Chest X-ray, AP view. Patient: 42 years old, sex F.
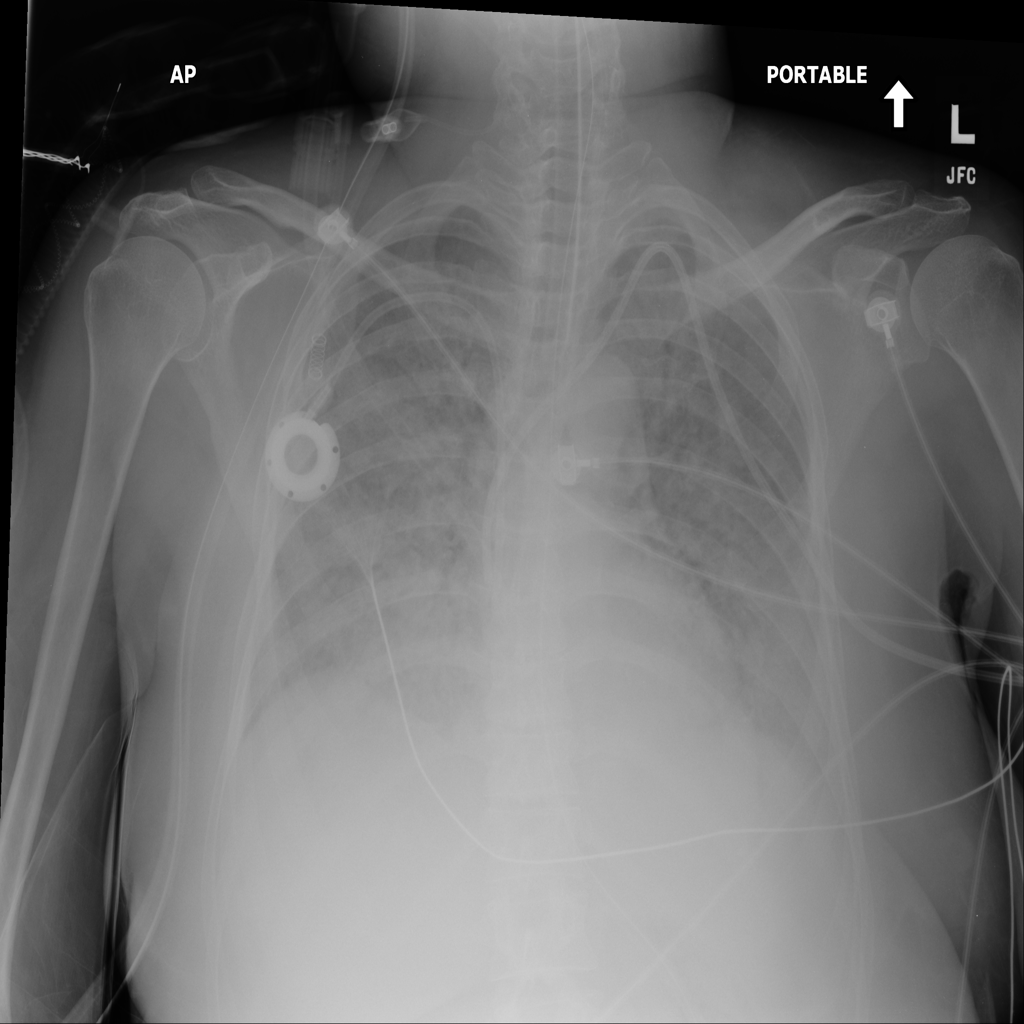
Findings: Edema